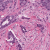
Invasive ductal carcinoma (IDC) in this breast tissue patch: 1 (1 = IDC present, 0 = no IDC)